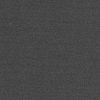
Atmospheric dust classification: dusty